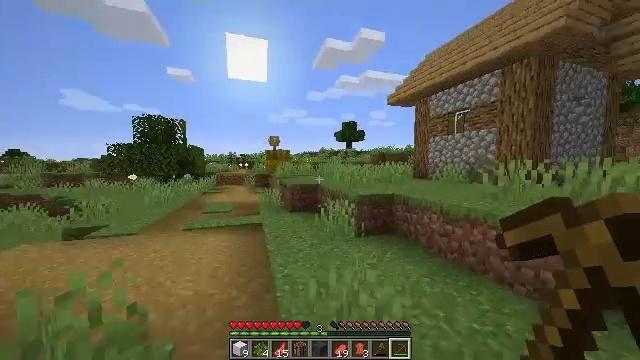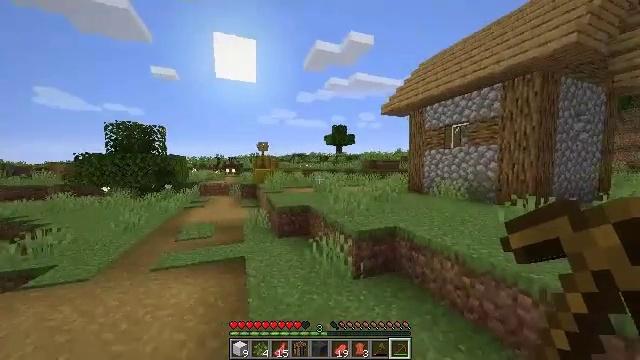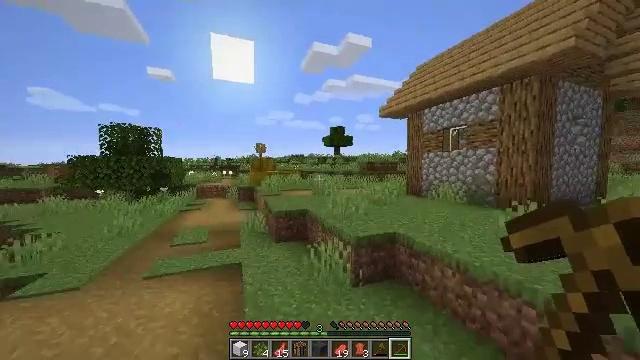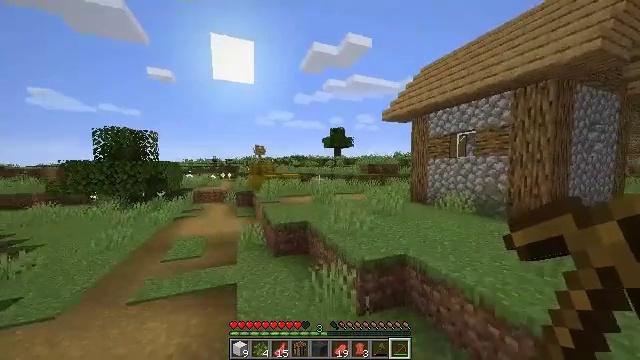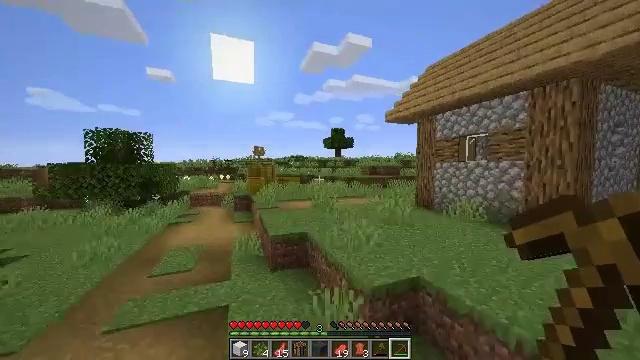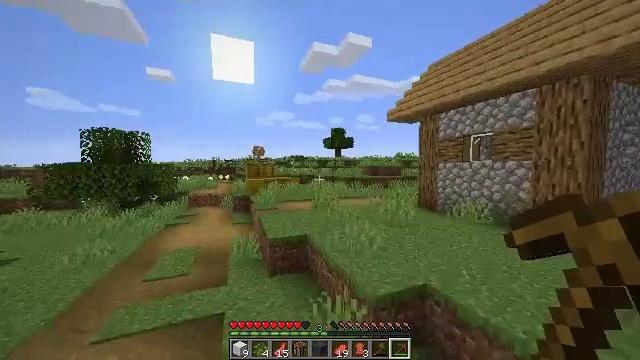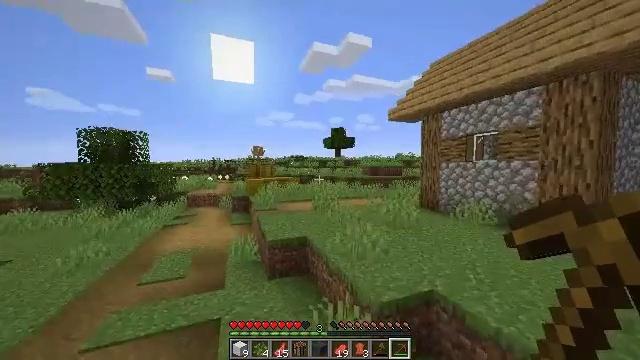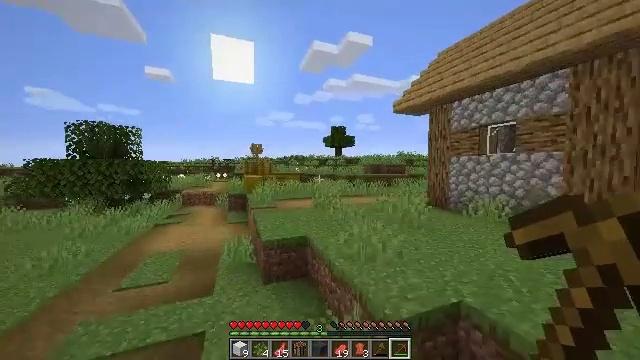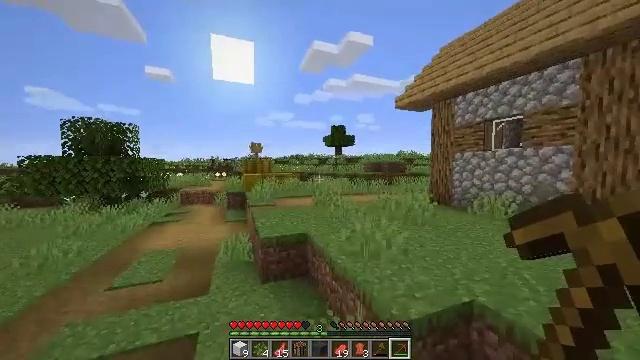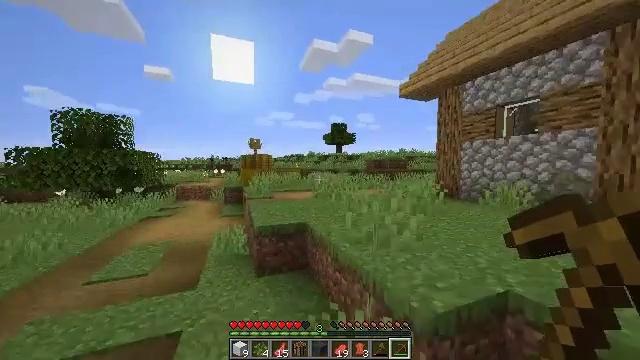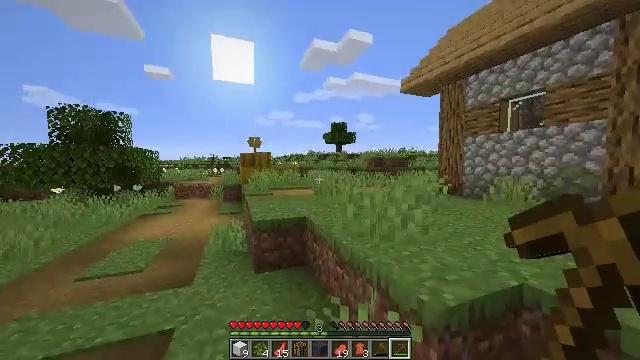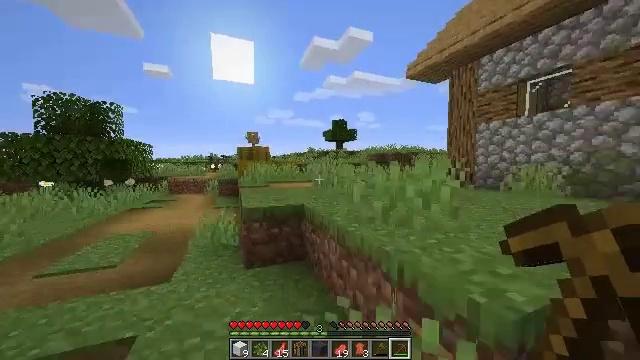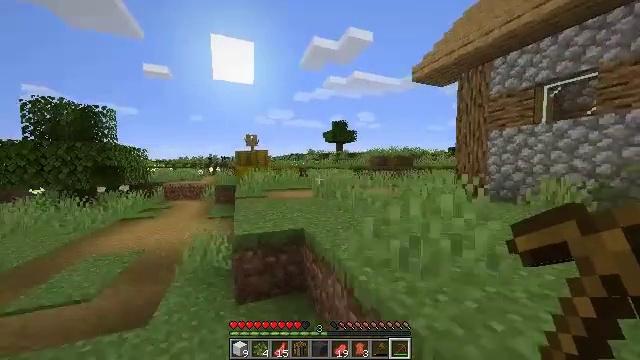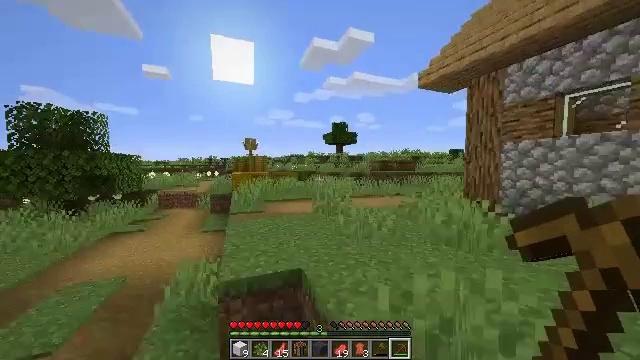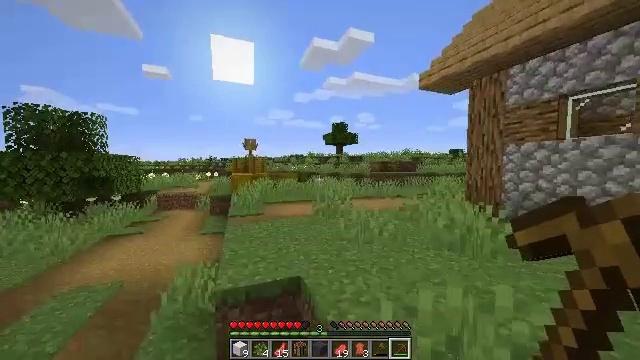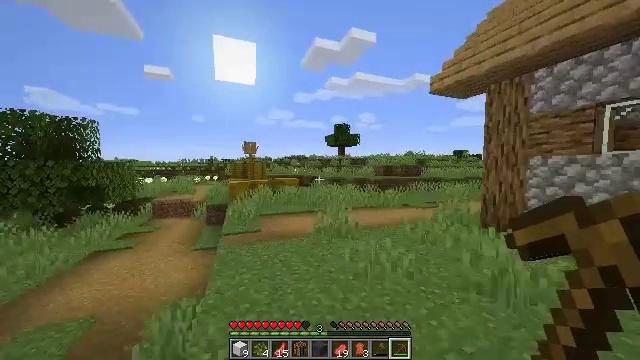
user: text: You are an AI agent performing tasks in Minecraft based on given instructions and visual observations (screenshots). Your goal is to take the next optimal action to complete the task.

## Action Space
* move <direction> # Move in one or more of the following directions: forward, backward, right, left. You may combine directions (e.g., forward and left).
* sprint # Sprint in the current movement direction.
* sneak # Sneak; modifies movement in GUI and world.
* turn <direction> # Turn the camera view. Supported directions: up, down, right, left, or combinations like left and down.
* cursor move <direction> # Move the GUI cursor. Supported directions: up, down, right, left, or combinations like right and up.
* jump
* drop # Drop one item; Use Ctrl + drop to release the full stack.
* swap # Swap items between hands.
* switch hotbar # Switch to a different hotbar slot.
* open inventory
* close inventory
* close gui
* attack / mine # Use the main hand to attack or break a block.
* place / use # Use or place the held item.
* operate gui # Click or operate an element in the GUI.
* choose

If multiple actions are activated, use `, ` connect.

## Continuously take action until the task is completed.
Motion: motion action
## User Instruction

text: Break the white bed to relocate it.
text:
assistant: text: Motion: move forward, turn right, jump
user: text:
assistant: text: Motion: move forward, jump
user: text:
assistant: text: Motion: move forward, jump
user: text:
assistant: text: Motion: move forward
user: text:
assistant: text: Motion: move forward
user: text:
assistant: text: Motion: move forward
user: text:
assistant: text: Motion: move forward, jump
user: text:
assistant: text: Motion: move forward, jump
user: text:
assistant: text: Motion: move forward, jump
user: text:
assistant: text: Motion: move forward, jump
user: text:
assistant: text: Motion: move forward, jump
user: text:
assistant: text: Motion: move forward, jump
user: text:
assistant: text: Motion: move forward, jump
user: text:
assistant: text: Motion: move forward, jump
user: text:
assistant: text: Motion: move forward, jump
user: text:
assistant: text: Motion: move forward, turn left and down, jump
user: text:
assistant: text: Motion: move forward, turn left, jump
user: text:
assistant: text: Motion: move forward, jump
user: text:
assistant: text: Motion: move forward, jump
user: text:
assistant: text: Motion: move forward and move right, jump
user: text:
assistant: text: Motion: move forward and move right, jump
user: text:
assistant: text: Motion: move forward and move right, jump
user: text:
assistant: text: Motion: move forward and move right, jump
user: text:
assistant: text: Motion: move forward and move right, jump
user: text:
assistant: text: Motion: move forward and move right, jump
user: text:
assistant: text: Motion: move forward and move right, turn left, jump
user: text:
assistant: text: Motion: move forward and move right, turn left, jump
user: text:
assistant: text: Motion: move forward and move right, turn left, jump
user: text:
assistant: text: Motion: move forward and move right, jump
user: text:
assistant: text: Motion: move forward and move right, jump